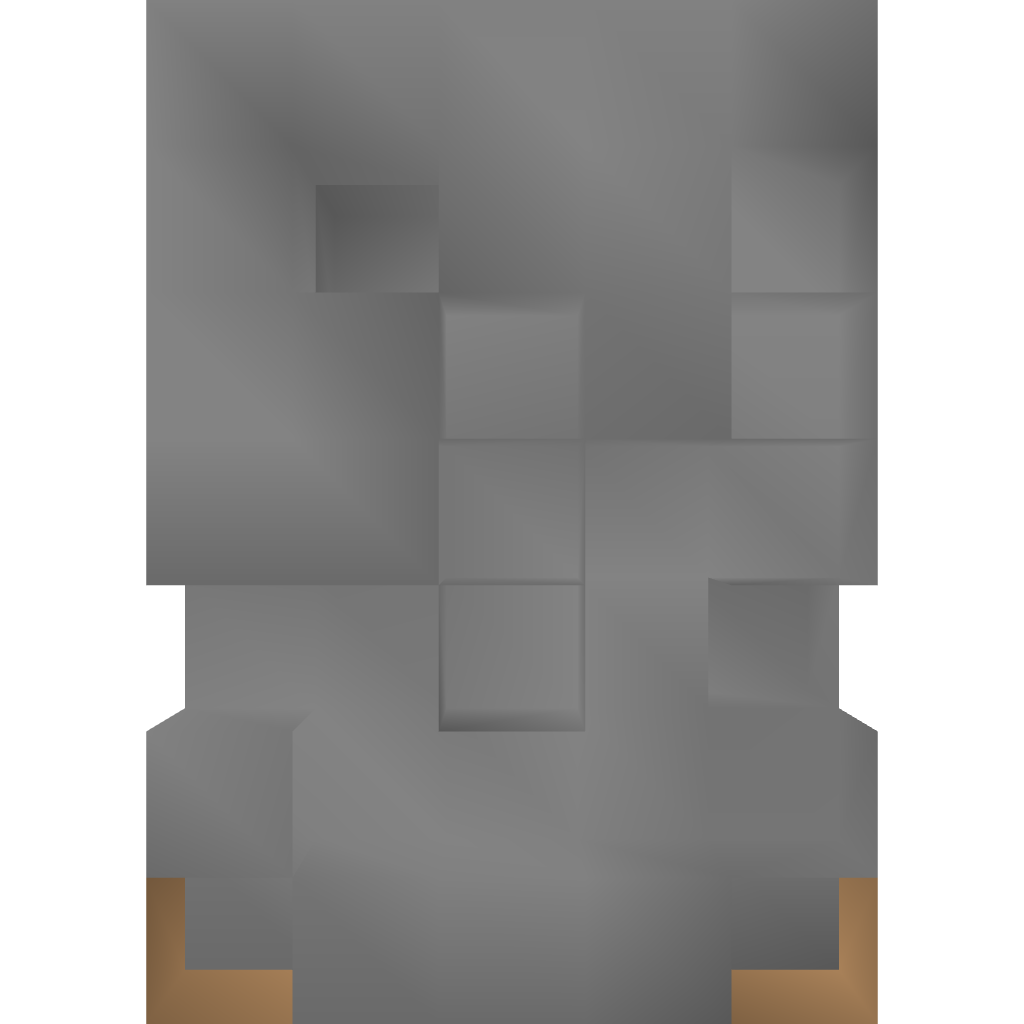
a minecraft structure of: Compact Stone Maker bad low quality